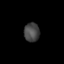
Tissue: lung
Cell type: Others
Senescence score: 0.2414
Nuclear area (px): 288
Mean DAPI intensity: 69.639